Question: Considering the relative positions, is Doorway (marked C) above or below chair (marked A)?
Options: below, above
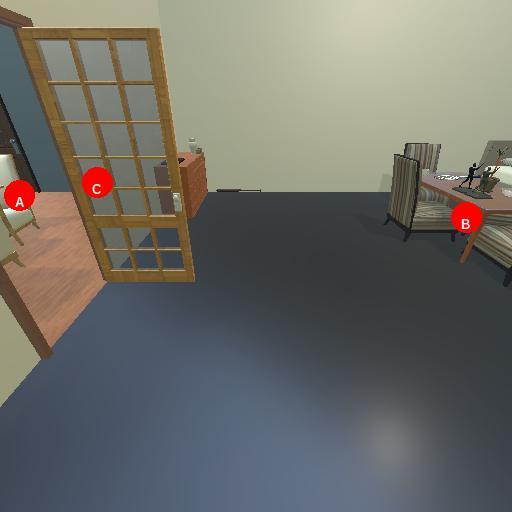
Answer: below